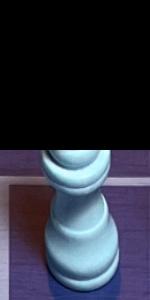
Label: King_White